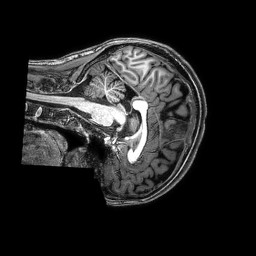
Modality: T1w
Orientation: sagittal
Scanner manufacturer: philips
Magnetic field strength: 3 T
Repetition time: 0.008 s
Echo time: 0.003586 s